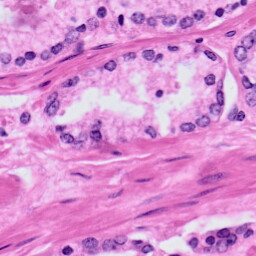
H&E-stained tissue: Prostate